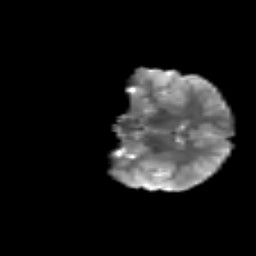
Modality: T2w
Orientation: coronal
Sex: male
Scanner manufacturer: siemens
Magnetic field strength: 3 T
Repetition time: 5 s
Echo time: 0.071 s